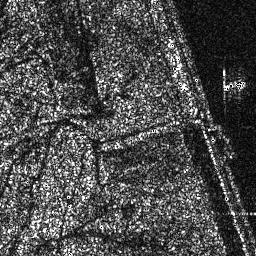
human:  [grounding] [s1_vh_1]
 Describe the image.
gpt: In the satellite image, there is  <ref>1 small ship </ref> <box>[[86, 30, 95, 35, 0]]</box> located at right.